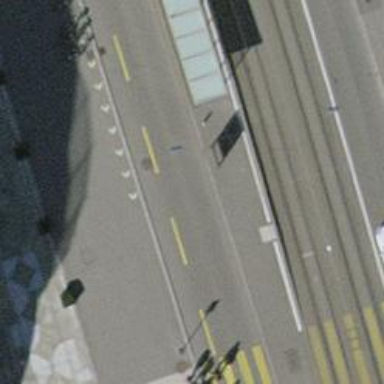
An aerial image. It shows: Paved platform with shelter for public transport at railway station platform.